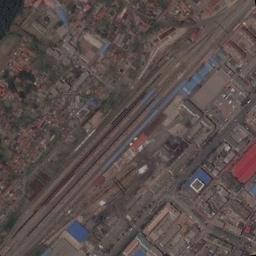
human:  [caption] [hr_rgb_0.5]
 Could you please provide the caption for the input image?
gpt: There is a railway station in the crowded city .

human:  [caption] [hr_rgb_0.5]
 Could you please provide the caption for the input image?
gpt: There are many buildings beside the railway station .

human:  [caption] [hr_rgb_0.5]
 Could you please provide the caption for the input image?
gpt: The railway station is on the bare land next to some buildings .

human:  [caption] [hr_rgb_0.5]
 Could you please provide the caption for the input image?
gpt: The railway station has lots of railways and some trains .

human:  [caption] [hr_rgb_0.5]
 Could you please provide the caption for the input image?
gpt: There are brown bare land and some buildings around the railway station .